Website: home-depot
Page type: payment
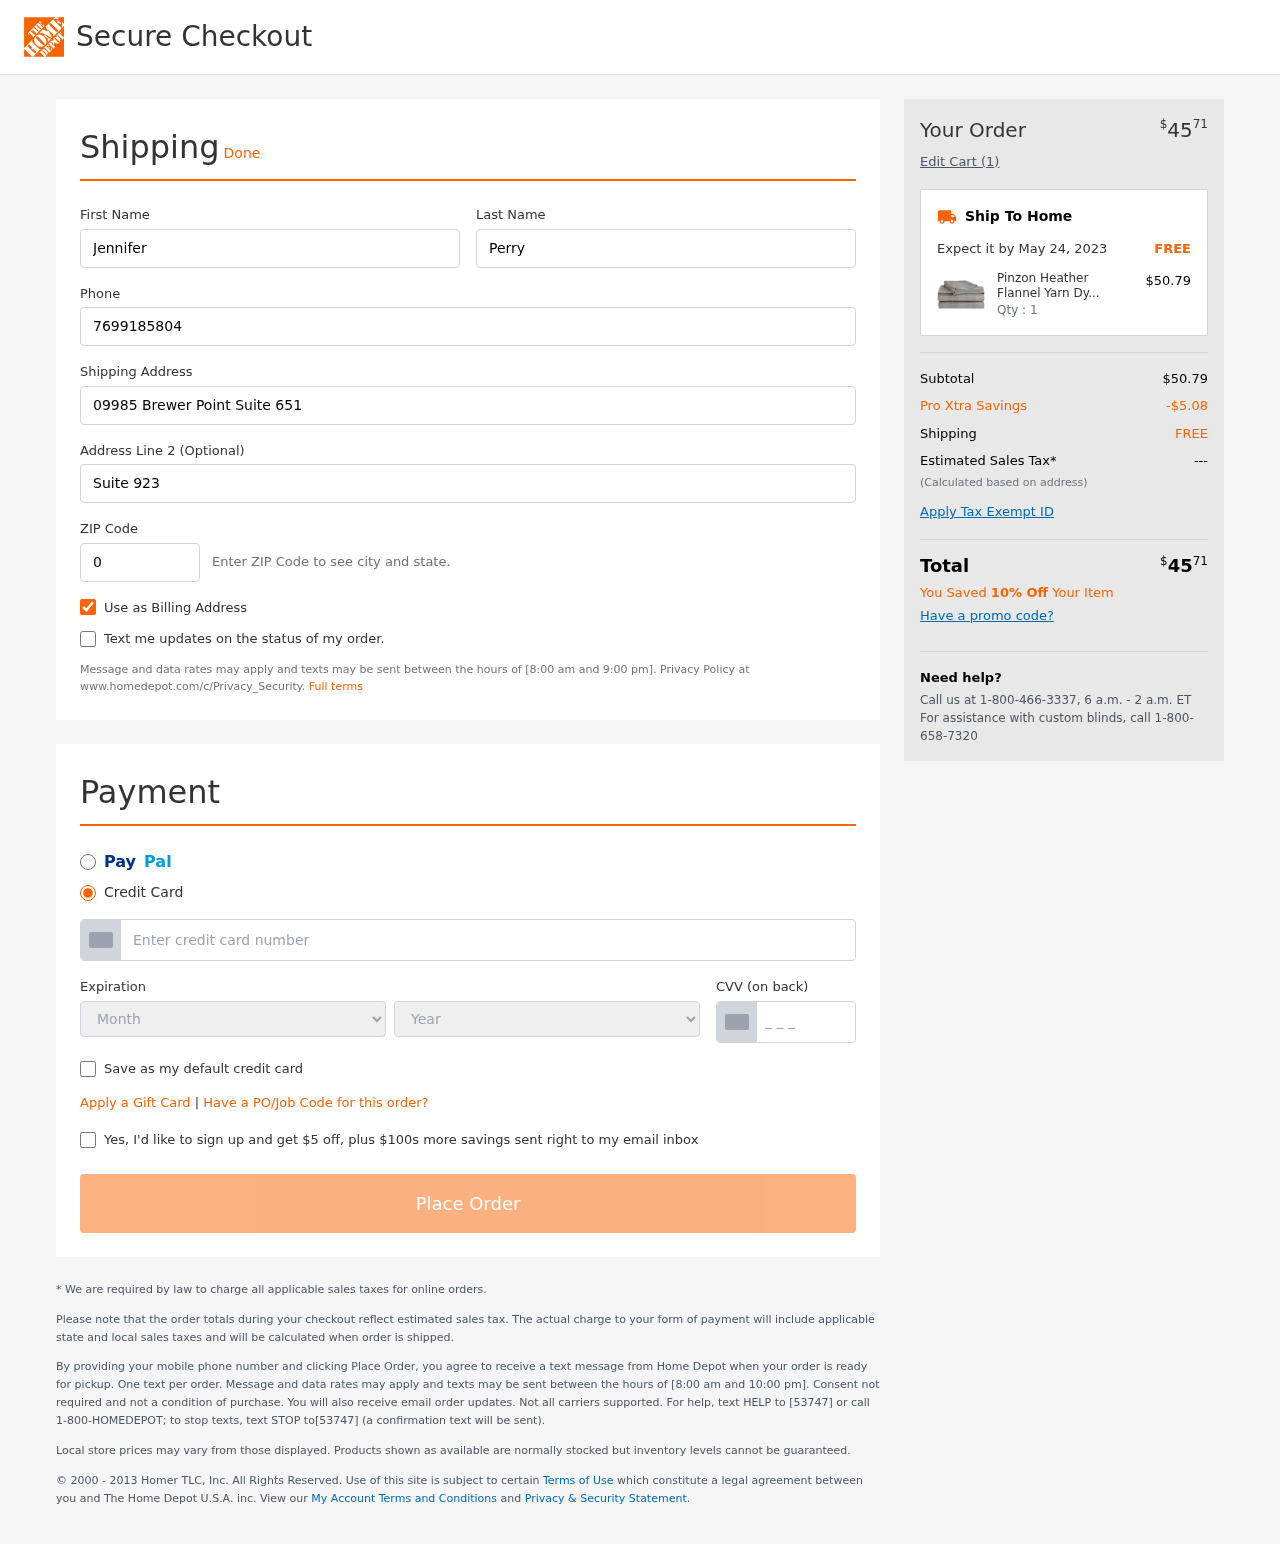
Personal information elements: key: PII_CARD_CVV
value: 150
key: PII_CARD_EXPIRY_MONTH
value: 11
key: PII_CARD_EXPIRY_YEAR
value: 30
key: PII_CARD_NUMBER
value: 6503 7620 7729 3532
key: PII_FIRSTNAME
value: Jennifer
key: PII_LASTNAME
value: Perry
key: PII_PHONE
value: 7699185804
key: PII_POSTCODE
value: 00521
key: PII_STREET
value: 09985 Brewer Point Suite 651
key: PII_STREET2
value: Suite 923
Product elements: key: PRODUCT1_NAME
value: Pinzon Heather Flannel Yarn Dyed 5.4-Ounce Sheet Sets
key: PRODUCT1_PRICE
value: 50.79
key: PRODUCT1_QUANTITY
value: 1
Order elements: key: ORDER_TOTAL
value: $4571
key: ORDER_NUM_ITEMS
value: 1
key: ORDER_DELIVERY_DATE
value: May 24, 2023
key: ORDER_SUBTOTAL
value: $50.79
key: ORDER_DISCOUNT
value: -$5.08
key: ORDER_SHIPPING_COST
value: FREE